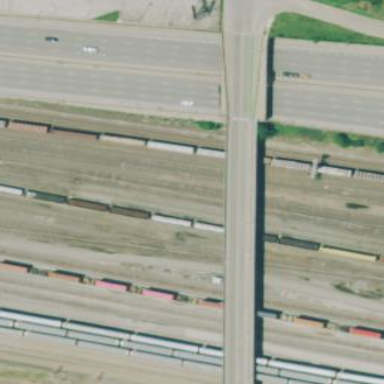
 specifically for interlocking purposes."